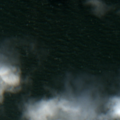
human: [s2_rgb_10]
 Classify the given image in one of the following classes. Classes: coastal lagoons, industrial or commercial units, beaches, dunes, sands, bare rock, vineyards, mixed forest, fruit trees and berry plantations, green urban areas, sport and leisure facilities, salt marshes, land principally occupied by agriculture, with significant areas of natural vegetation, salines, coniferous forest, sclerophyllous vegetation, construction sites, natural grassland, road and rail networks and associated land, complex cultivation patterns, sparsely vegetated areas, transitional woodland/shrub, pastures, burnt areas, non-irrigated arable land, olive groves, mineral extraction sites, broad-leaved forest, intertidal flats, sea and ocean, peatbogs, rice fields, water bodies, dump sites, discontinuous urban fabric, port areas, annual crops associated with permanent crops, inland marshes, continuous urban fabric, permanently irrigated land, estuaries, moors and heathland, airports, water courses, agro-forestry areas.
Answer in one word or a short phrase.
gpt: sea and ocean